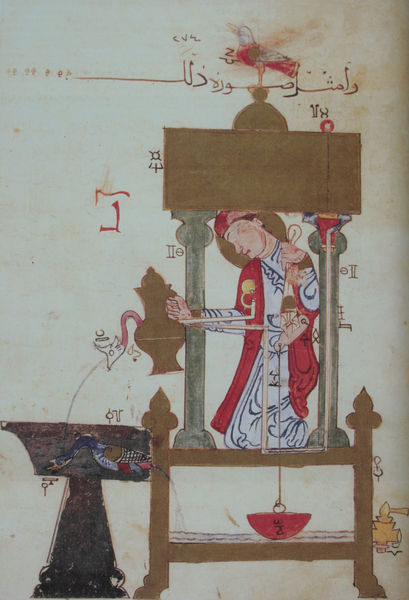
Titel: Hydraulischer Automat
Künstler: al-Jazari
Standort: Istanbul
Institution: Topkapi Sarayi Bibliothek
Schlagwörter: blau, dunkel, fuß, gemälde, mann, umhang, vogel, wasser, weiß, gelb, ocker, braun, grau, hell, kleid, raum, schwarz, stuhl, säule, säulen, tisch, zeichen, zeichnung, dach, haus, rot, beige, muster, architektur, falten, mensch, rahmen, schale, schüssel, stein, bild, kirche, figur, gewand, gold, kelch, schnur, strick, händler, blatt, brunnen, ofen, kanne, krug, japan, schrift, papier, ente, spieler, leine, gewicht, vergilbt, kuppel, papst, falte, kaffee, spielen, uhr, bett, tee, gesenkt, podest, japanisch, schriftzeichen, ring, abstrahiert, maschine, gefäß, gerüst, stangen, waage, buch, glaube, orient, religion, flaschenzug, seil, technik, becken, asien, seite, illustration, knien, stilisiert, strahl, asiatisch, pfau, vereinfacht, fleck, chinesisch, flecken, china, wasserhahn, fisch, arabisch, heiligenschein, knieend, mönch, baldachin, heiliger, trog, teekanne, wasserstrahl, tempel, pavillon, stange, zeit, käfig, taufe, turban, miniatur, wasserbecken, standfuß, arabien, islam, pendel, christentum, beschreibung, aureole, ausguss, zauberer, richten, taufbecken, mechanik, messung, experiment, gießen, kann, basar, wasserholen, buchmalerei, byzanz, kimono, chinesich, einschenken, automat, weihung, schlage, wasserkessel, illuminiert, ventil, automatik, automatisch, indische kunst6, schrieftzeichen, tiesch